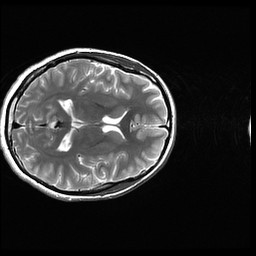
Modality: T2w
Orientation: axial
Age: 23
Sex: female
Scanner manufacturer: ge
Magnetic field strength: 3 T
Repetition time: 5.192 s
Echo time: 0.1003 s